Aerial crown-view tile of a tropical tree (Barro Colorado Island, Panama), acquired 20250512:
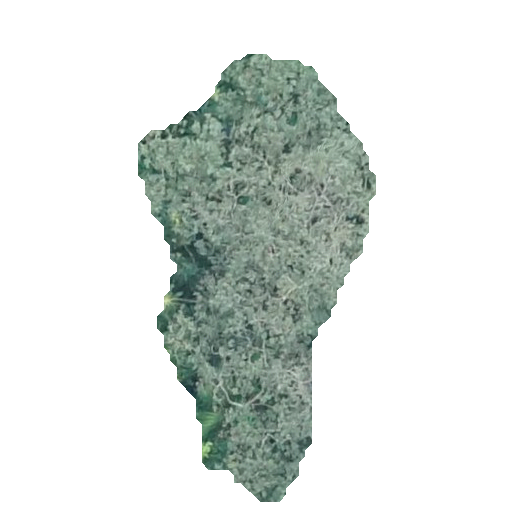
Species: Luehea seemannii
GBIF accepted scientific name: Luehea seemannii
Crown area: 97.154 m²